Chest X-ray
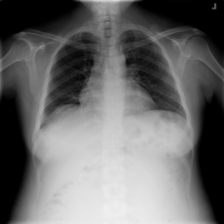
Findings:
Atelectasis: negative
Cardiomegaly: negative
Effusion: positive
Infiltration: negative
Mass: negative
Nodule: negative
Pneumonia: negative
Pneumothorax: negative
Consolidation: negative
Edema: negative
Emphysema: negative
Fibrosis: negative
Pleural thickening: negative
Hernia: negative